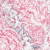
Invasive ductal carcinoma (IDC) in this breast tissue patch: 0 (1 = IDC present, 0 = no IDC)